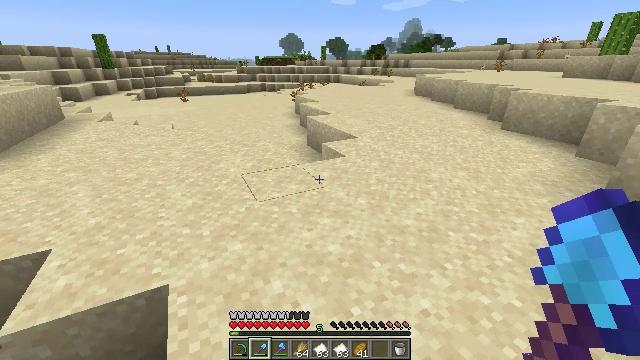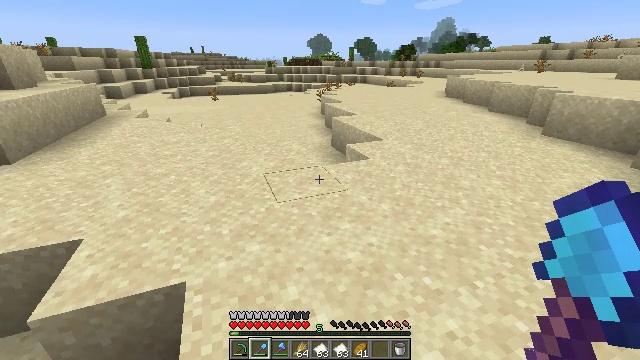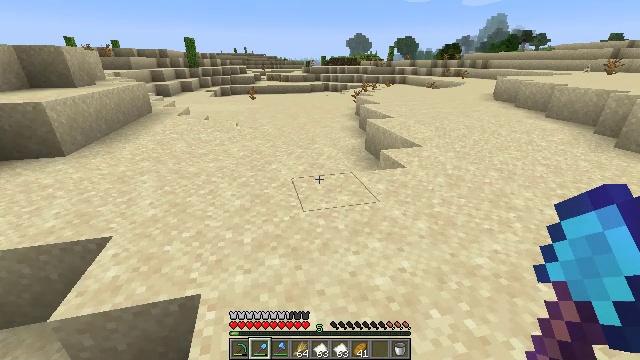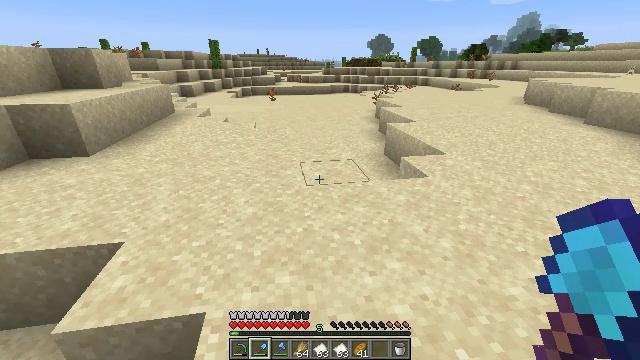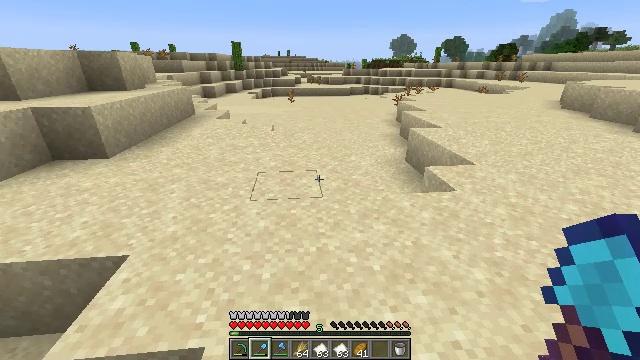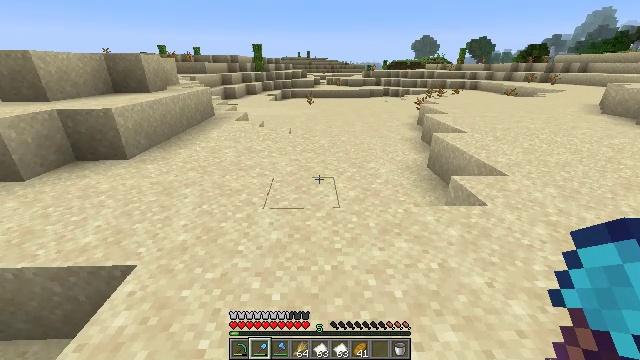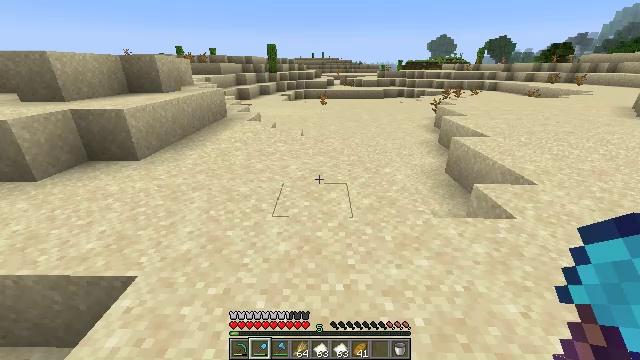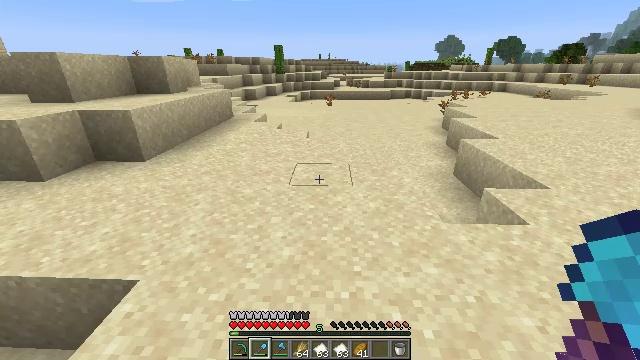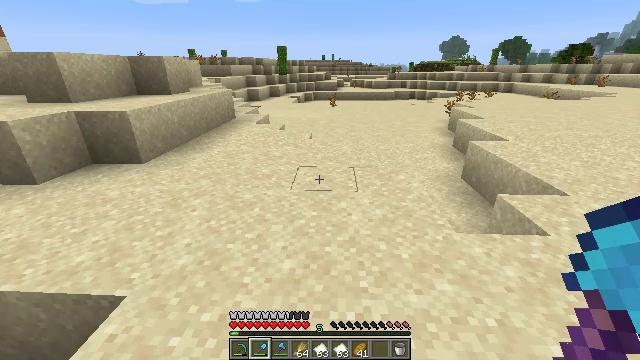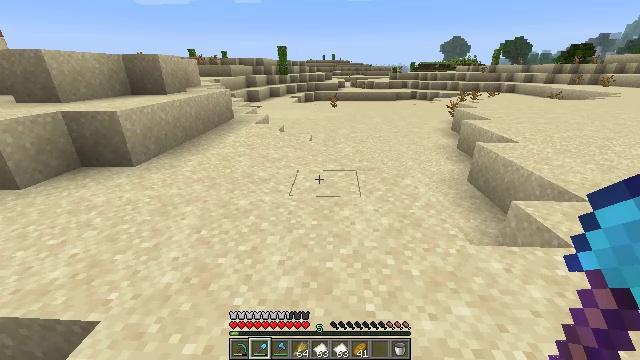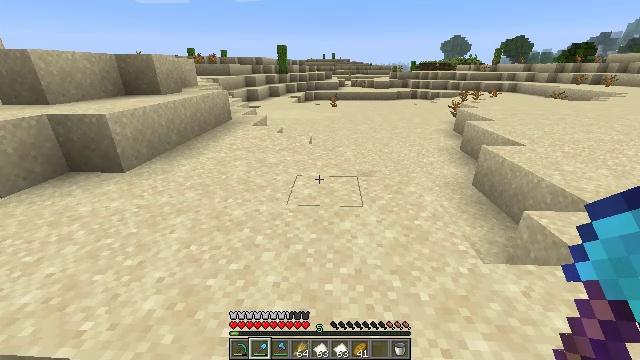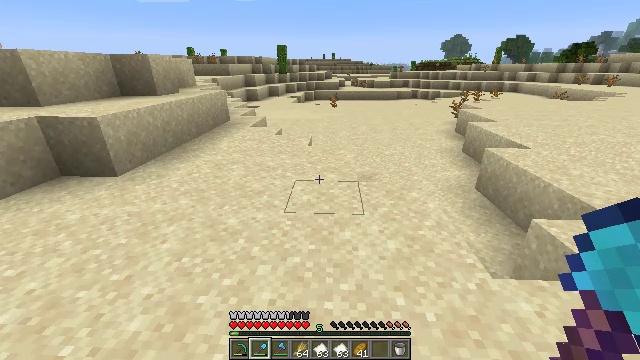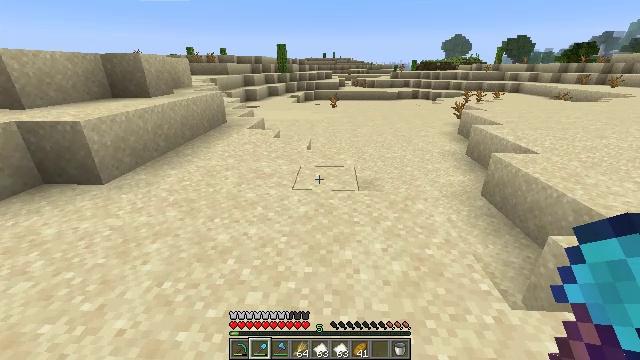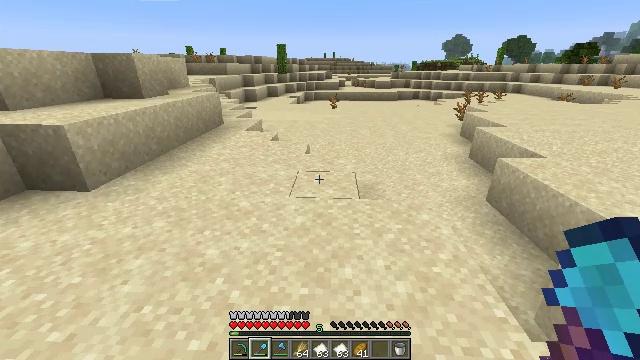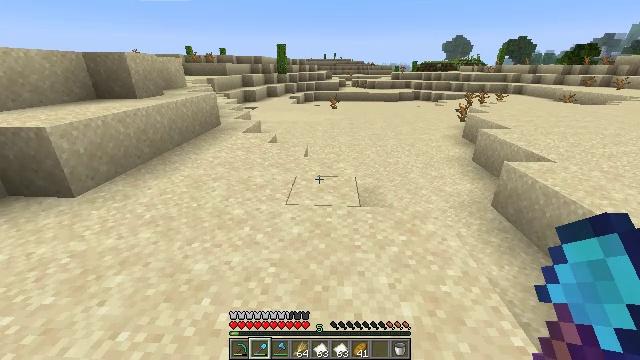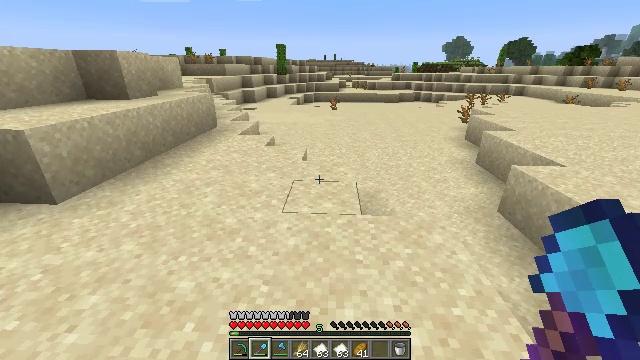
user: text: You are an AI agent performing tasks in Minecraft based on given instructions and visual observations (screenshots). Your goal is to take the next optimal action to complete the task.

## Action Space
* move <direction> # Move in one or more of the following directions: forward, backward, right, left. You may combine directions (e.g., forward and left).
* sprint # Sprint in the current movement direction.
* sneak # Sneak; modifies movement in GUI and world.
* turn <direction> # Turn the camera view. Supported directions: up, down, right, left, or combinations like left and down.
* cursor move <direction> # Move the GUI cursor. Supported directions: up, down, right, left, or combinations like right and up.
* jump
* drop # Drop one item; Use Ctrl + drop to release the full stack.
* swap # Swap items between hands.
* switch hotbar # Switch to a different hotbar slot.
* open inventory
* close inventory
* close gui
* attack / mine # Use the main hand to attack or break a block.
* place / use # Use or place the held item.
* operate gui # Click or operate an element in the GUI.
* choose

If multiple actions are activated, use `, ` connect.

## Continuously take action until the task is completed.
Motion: motion action
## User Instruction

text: Dig up the smooth sandstone block.
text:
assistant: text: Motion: move forward, turn left
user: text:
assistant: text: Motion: move forward, turn left
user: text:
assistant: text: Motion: move forward, turn left
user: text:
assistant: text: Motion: move forward, turn left
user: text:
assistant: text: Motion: move forward, turn left
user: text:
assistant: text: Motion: move forward, turn left
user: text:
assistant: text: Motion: move forward, turn left
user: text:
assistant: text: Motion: move forward
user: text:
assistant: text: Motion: move forward
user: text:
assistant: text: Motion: move forward
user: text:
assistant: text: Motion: move forward
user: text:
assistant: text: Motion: move forward
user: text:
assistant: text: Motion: move forward
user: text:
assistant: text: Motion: move forward
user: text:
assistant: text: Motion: move forward
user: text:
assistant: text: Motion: move forward
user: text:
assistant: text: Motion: move forward
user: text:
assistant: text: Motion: move forward
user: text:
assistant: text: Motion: move forward
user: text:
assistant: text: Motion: move forward
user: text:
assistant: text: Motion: move forward
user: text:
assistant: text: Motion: move forward
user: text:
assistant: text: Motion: move forward
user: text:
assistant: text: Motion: move forward
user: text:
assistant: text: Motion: move forward
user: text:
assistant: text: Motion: move forward
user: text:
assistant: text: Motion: move forward
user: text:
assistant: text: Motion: move forward
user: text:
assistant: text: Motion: move forward
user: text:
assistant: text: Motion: move forward